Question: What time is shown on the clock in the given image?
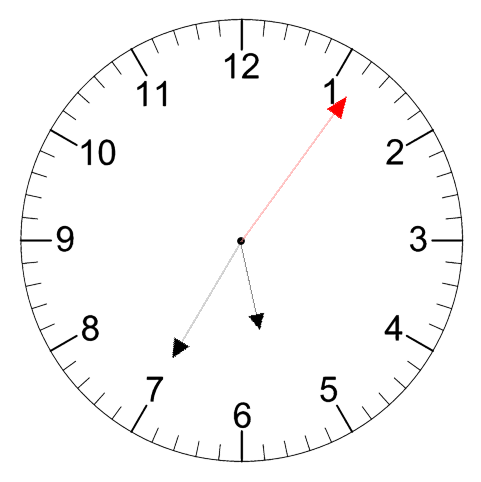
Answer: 05:35:06